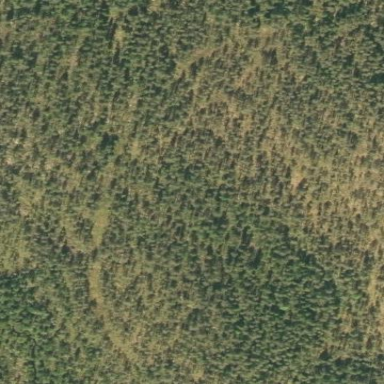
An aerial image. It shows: Woodland with needle-leaved trees.